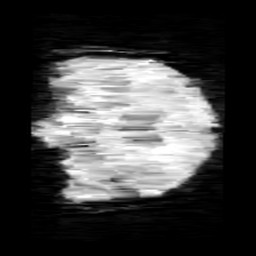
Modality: minIP
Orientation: coronal
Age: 10
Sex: female
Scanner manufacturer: siemens
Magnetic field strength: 3 T
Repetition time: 0.027 s
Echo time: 0.02 s